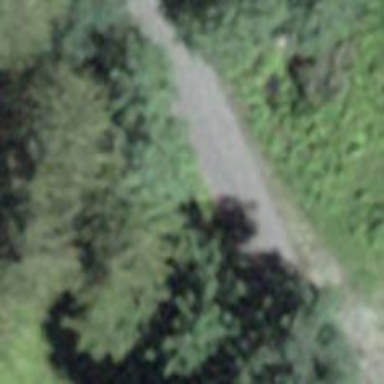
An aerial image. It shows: Unclassified road.